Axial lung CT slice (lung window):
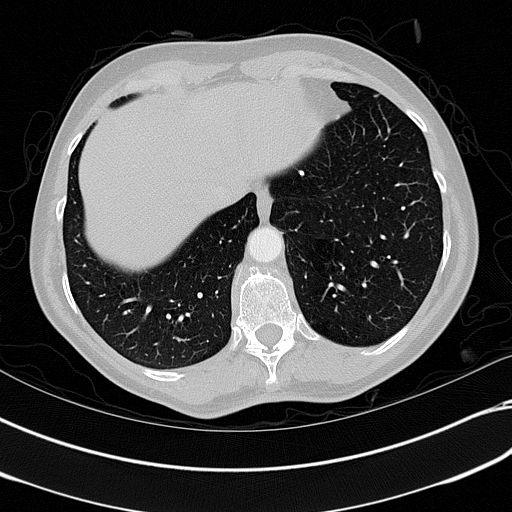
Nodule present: yes
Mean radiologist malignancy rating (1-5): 2